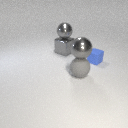
large gray metal sphere behind large gray metal sphere